Question: How can I center the text in the image below
I have this
'''
.flag{
background: url('flag.png') no-repeat;
width:120px;
height:120px;
}
</style>
<div class="flag">WOW</div>
'''
This is how its showing up currently

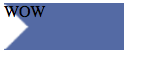
Answer: Try:
'''
.flag{
background: url('flag.png') no-repeat;
width:120px;
height:120px;
text-align:center;
line-height:120px;
}
'''